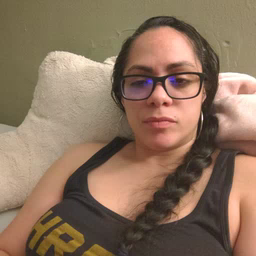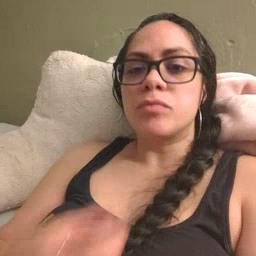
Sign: giraffe